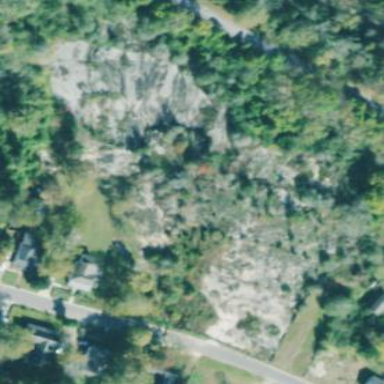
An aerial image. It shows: Natural scree.